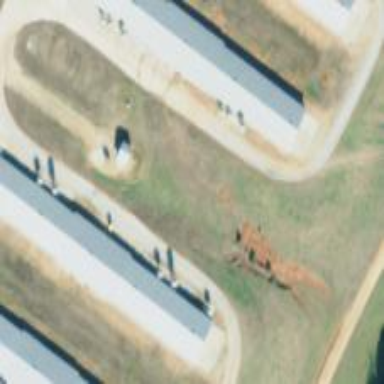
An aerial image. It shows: Poultry house.